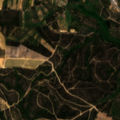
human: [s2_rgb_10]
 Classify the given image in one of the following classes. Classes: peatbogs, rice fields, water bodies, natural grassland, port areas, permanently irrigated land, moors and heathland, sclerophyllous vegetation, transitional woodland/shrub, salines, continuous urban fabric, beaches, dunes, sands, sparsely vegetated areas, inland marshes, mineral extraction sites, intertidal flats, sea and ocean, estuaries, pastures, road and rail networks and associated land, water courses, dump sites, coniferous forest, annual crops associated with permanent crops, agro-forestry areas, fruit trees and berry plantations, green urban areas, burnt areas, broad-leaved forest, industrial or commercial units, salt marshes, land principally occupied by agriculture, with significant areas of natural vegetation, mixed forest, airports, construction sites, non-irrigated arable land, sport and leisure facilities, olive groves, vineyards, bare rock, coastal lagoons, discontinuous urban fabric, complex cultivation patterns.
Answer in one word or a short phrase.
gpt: non-irrigated arable land, land principally occupied by agriculture, with significant areas of natural vegetation, transitional woodland/shrub